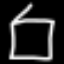
Label: square